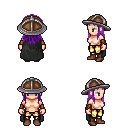
a pixel art fantasy rpg character, female body template, human, light skin, black cape, gold greaves, purple unkempt hairstyle, chain helm, leather bracers, brown shoes, four views (front, back, left, right), 2x2 character sprite sheet, small pixel art, hard edges, no anti-aliasing